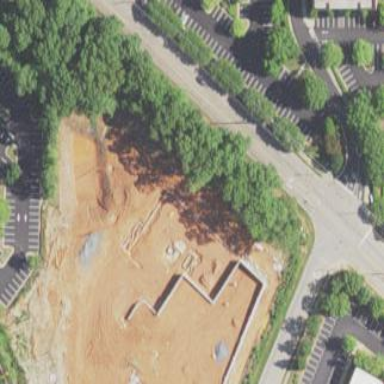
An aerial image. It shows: Office building.